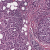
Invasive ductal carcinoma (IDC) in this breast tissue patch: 1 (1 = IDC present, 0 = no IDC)